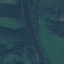
Land use / land cover: River